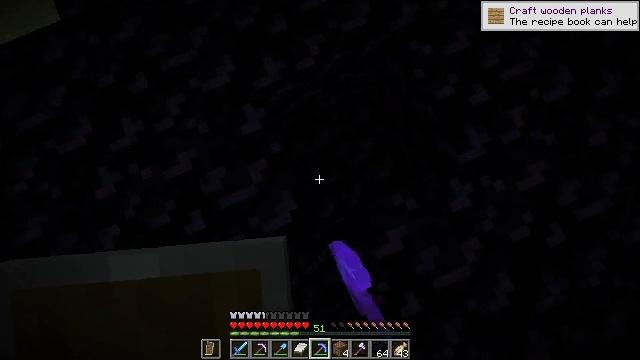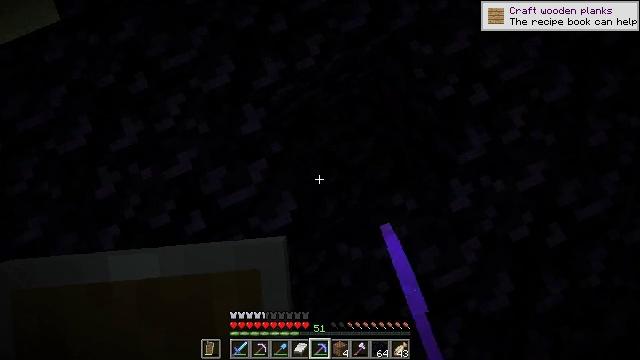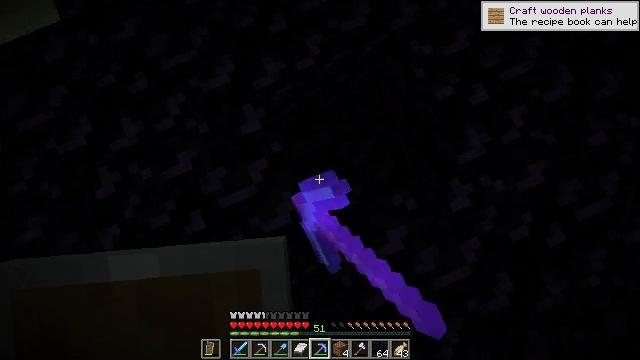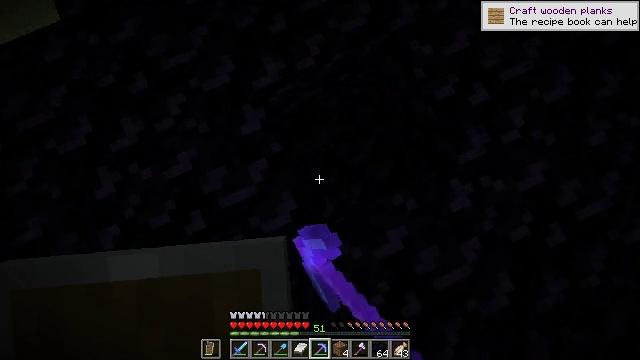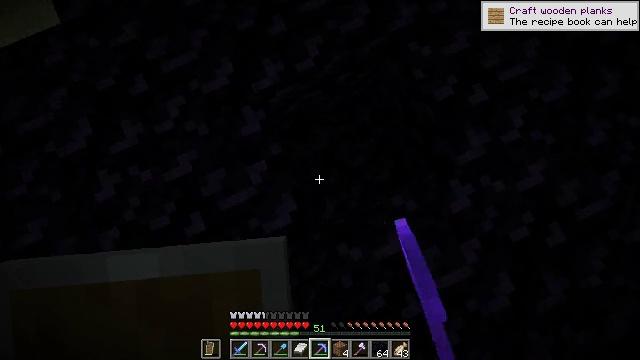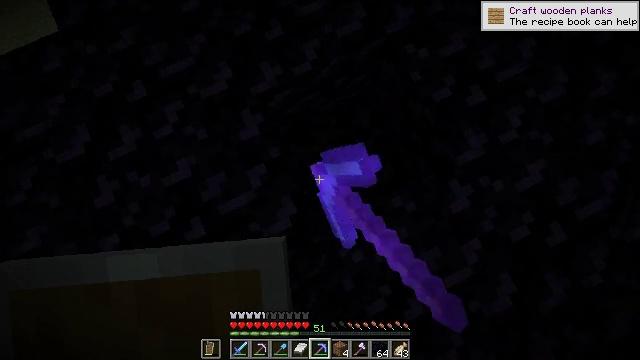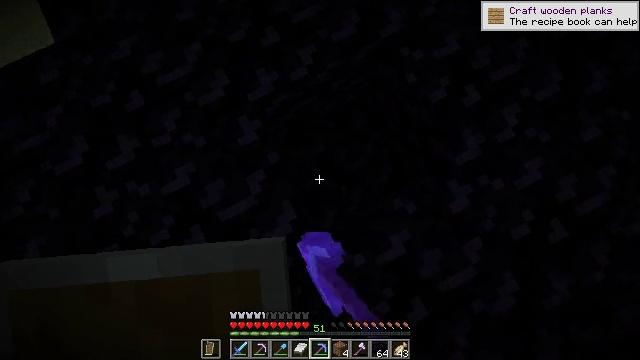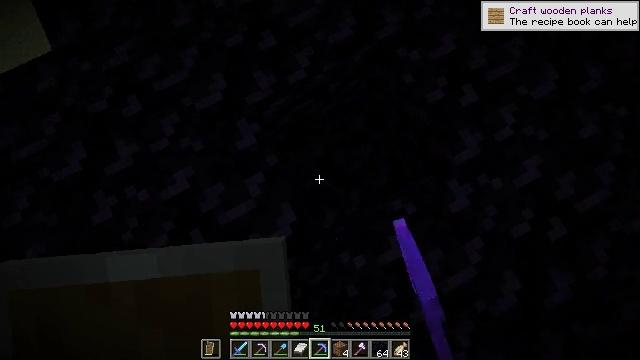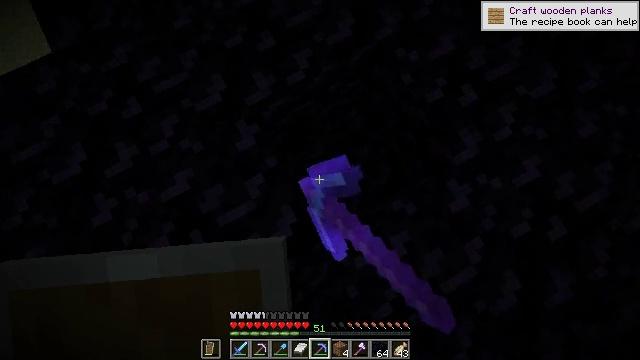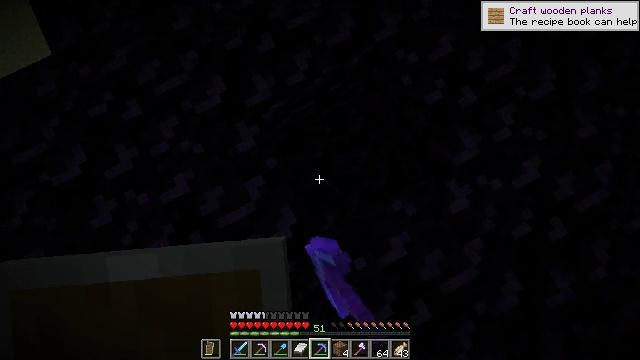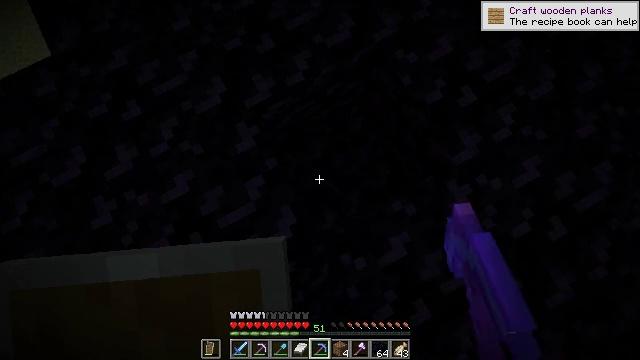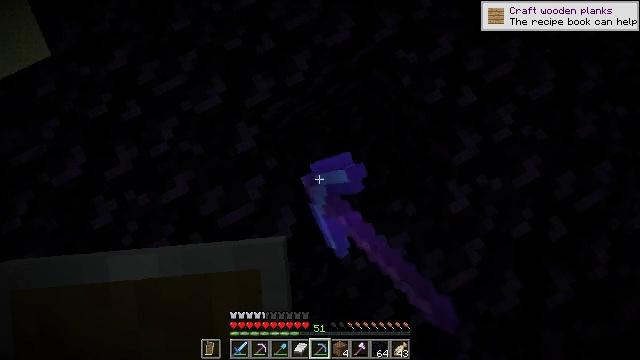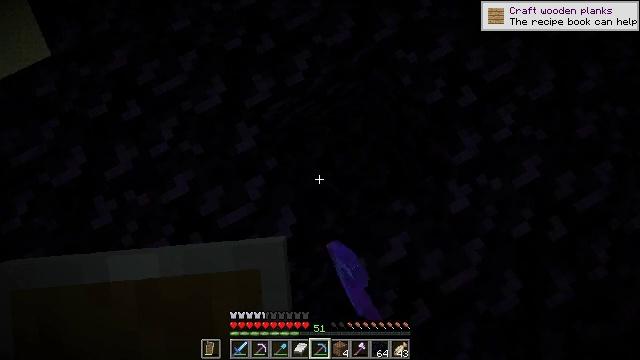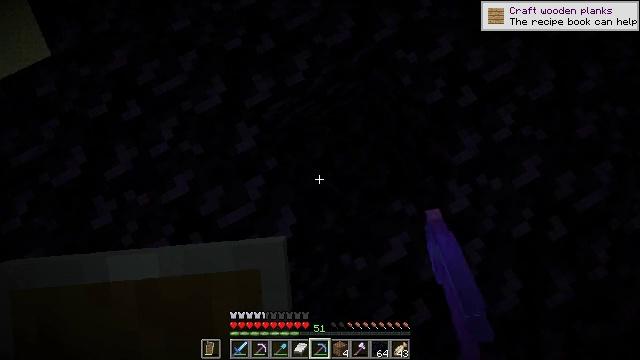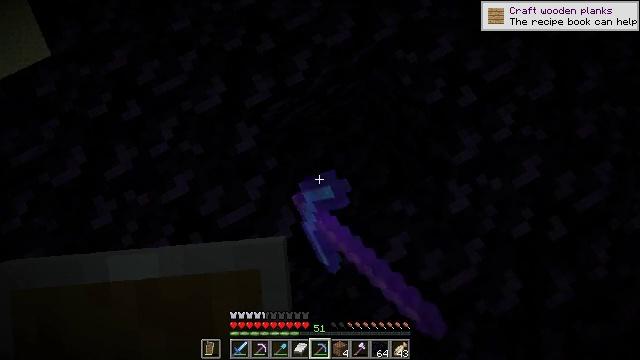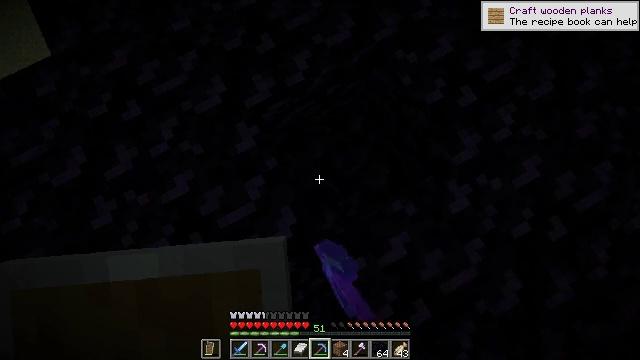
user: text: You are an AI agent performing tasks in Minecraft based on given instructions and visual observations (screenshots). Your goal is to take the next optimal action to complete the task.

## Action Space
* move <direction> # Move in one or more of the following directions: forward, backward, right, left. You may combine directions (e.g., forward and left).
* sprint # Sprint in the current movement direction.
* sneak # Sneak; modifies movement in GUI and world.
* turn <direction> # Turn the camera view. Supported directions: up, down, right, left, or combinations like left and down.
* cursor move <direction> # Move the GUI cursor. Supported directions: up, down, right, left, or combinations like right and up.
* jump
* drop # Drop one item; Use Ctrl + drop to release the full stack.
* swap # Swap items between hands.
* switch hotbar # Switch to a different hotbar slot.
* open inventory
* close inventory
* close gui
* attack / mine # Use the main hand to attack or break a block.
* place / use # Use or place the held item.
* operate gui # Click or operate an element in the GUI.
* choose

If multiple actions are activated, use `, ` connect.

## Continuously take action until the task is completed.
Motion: motion action
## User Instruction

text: Gather obsidian from a lava source.
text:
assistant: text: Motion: attack / mine
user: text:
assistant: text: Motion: attack / mine
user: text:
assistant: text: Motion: attack / mine
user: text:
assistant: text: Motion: attack / mine
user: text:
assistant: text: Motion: attack / mine
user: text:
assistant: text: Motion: turn right, attack / mine
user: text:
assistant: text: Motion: turn right, attack / mine
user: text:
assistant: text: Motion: attack / mine
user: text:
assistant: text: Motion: attack / mine
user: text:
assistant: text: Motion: attack / mine
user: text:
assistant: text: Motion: attack / mine
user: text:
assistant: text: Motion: attack / mine
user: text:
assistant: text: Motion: attack / mine
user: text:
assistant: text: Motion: attack / mine
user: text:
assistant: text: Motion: attack / mine
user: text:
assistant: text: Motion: attack / mine
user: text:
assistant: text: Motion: attack / mine
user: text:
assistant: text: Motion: attack / mine
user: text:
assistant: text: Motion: attack / mine
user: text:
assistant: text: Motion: attack / mine
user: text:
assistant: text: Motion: attack / mine
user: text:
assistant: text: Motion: attack / mine
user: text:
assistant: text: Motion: attack / mine
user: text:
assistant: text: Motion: attack / mine
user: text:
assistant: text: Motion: attack / mine
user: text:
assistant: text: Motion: attack / mine
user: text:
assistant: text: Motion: attack / mine
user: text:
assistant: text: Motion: attack / mine
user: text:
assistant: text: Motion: attack / mine
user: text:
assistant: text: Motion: attack / mine